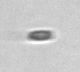
Label: pennate